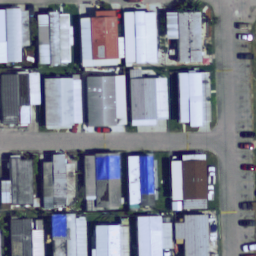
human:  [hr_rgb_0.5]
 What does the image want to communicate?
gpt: mobile home park